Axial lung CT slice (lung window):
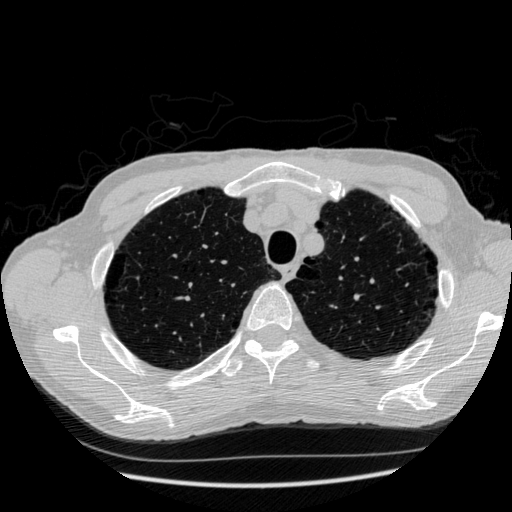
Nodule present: no